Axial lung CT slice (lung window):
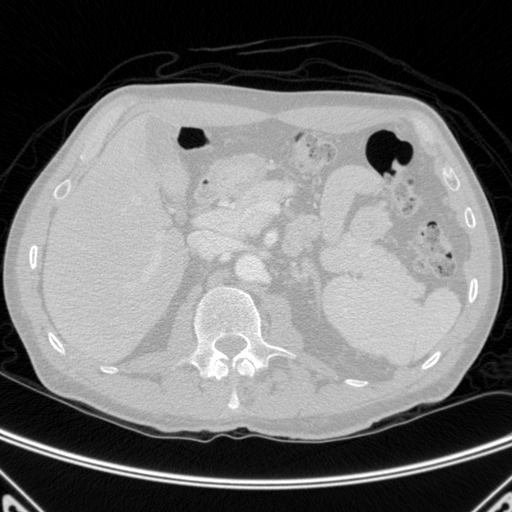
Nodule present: no